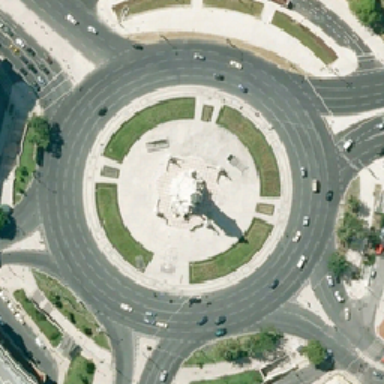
Many cars drove on the circular road around the square .